Interaction volume radius: 5 \u00c5
Interaction volume height: 30 \u00c5
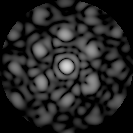
Disorder parameter: 0.5645